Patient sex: F
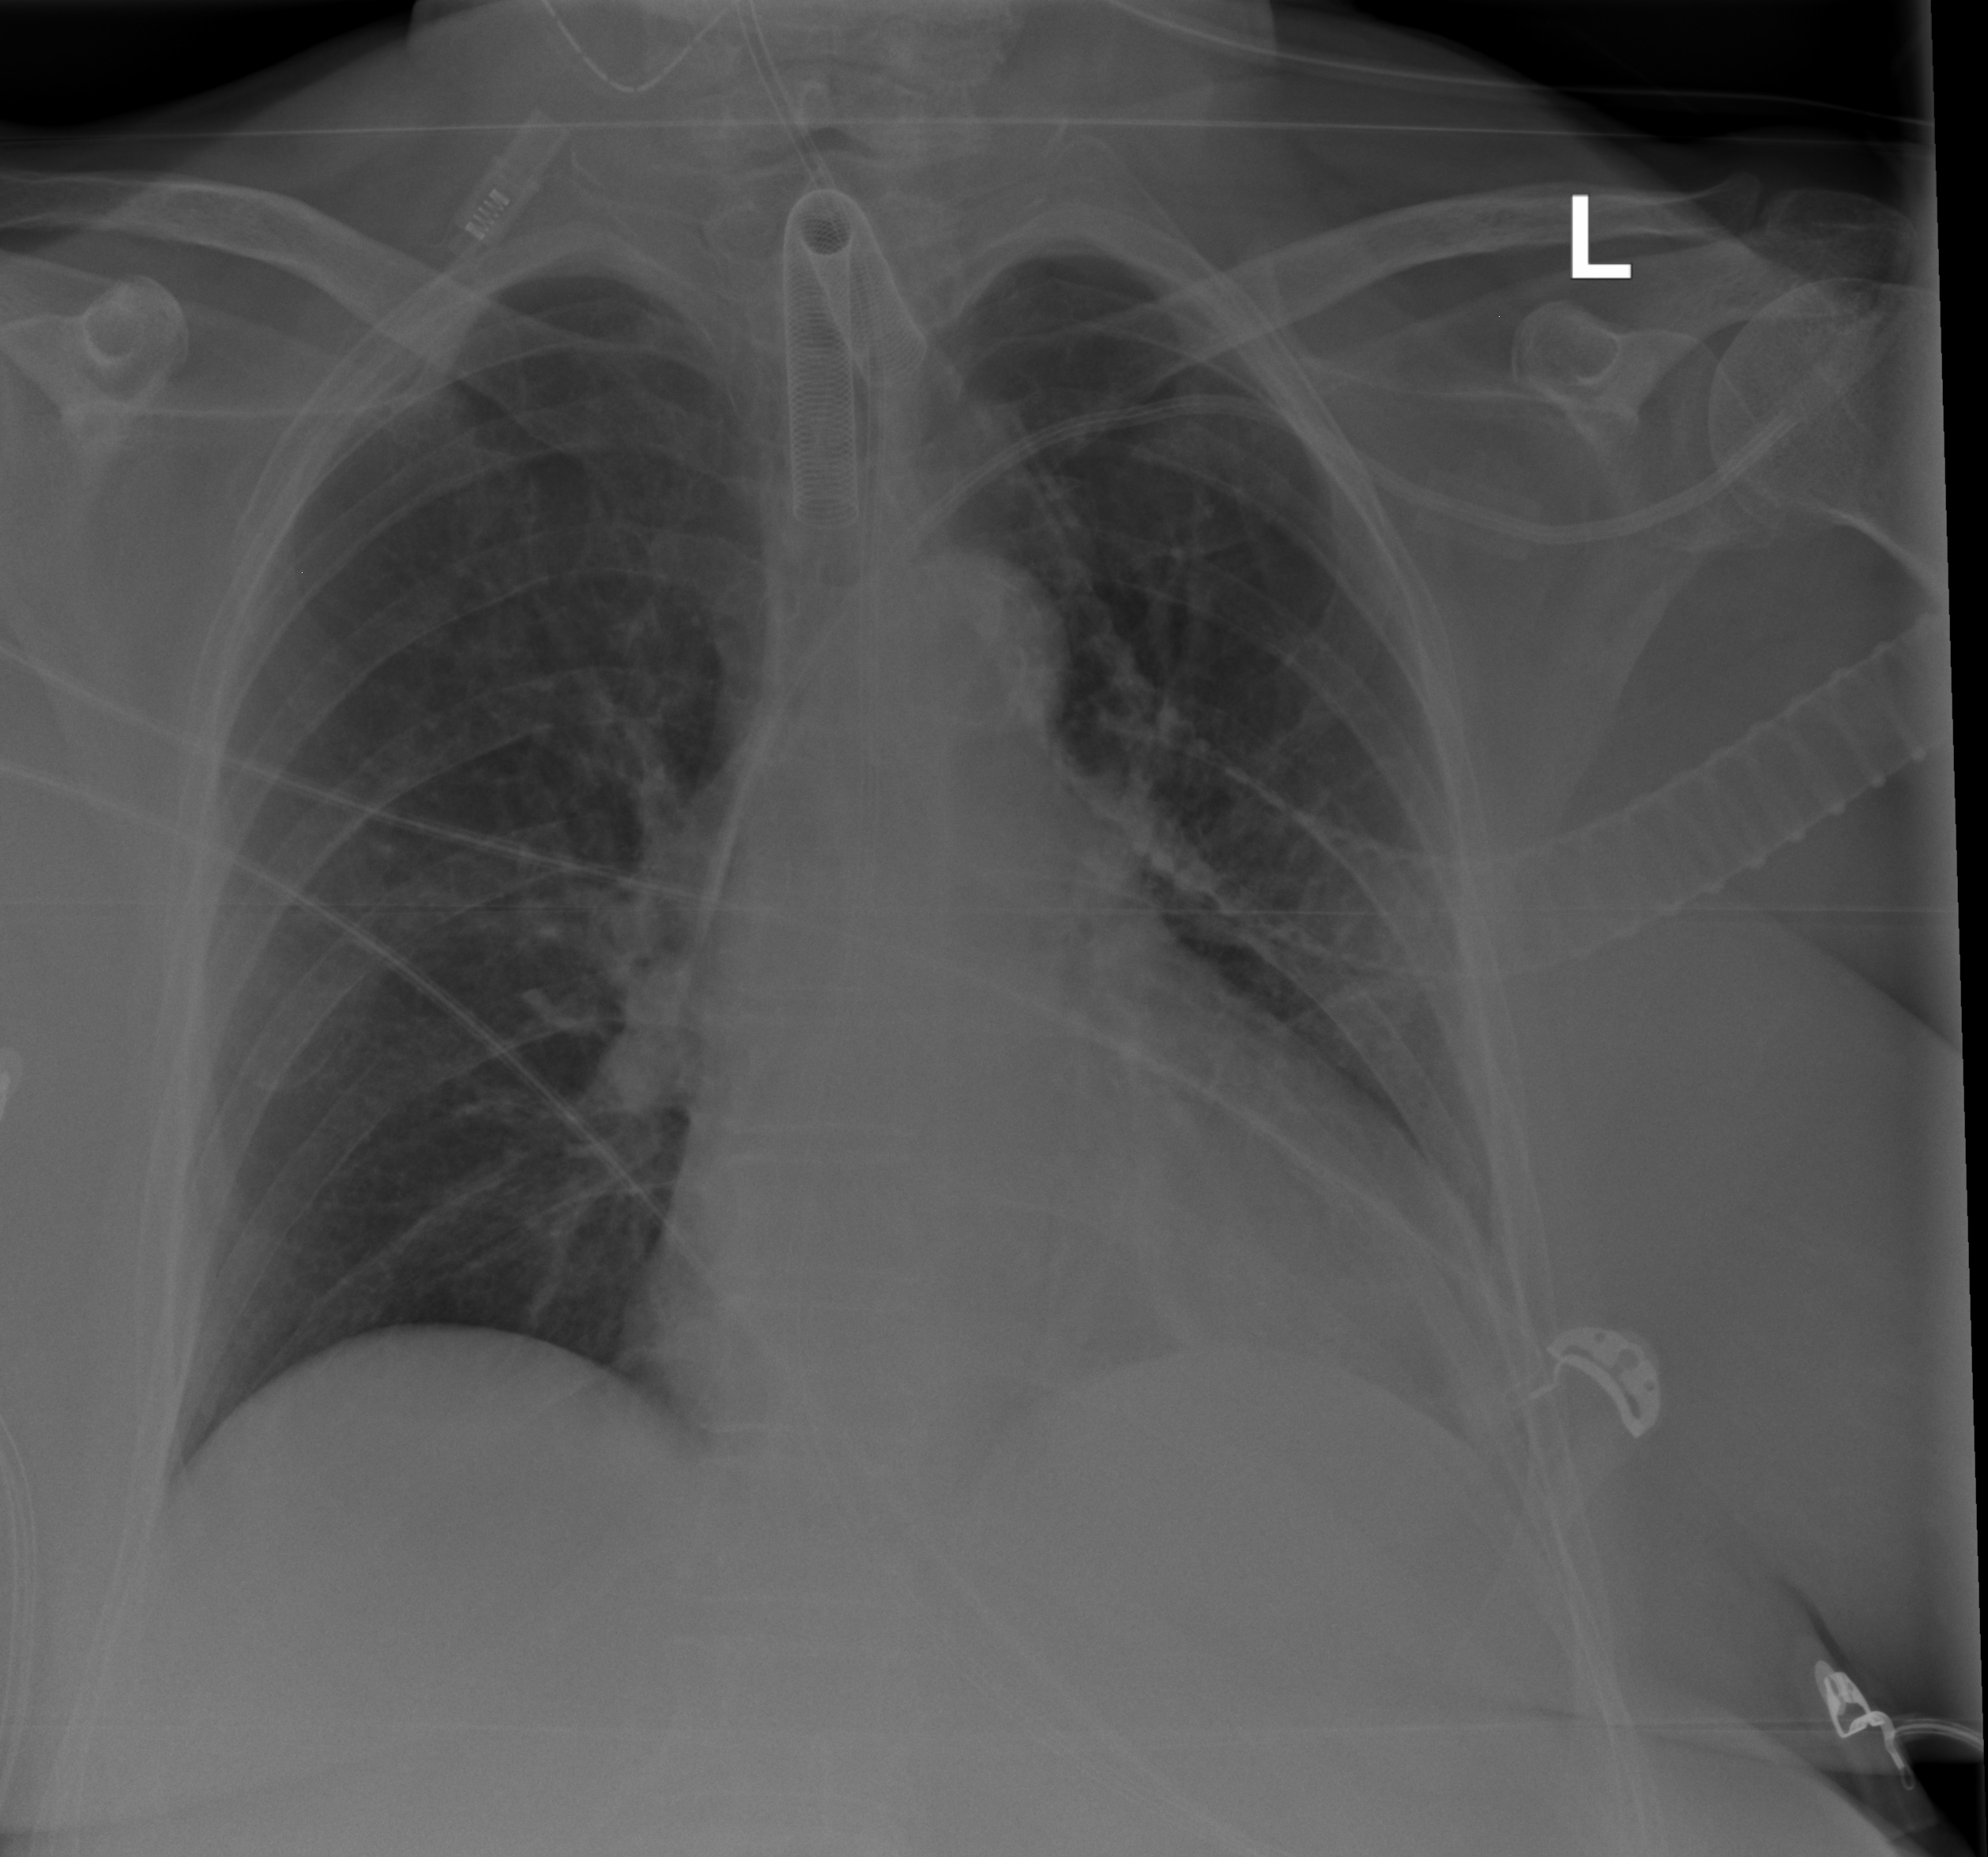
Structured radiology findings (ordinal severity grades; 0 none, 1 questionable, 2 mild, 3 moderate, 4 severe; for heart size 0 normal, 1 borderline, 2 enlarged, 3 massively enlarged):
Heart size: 2
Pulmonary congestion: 0
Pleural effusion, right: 0
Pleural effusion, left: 0
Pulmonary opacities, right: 0
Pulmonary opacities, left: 0
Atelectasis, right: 0
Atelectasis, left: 2